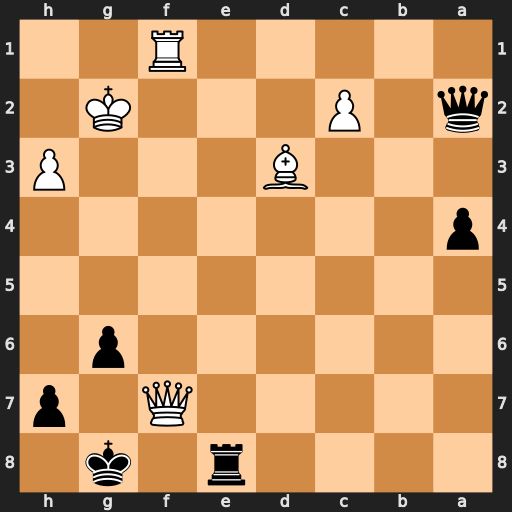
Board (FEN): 4r1k1/5Q1p/6p1/8/p7/3B3P/q1P3K1/5R2
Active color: b
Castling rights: -
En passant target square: -
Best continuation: Qxf7 Rxf7 Kxf7